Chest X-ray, PA view. Patient: 63 years old, sex M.
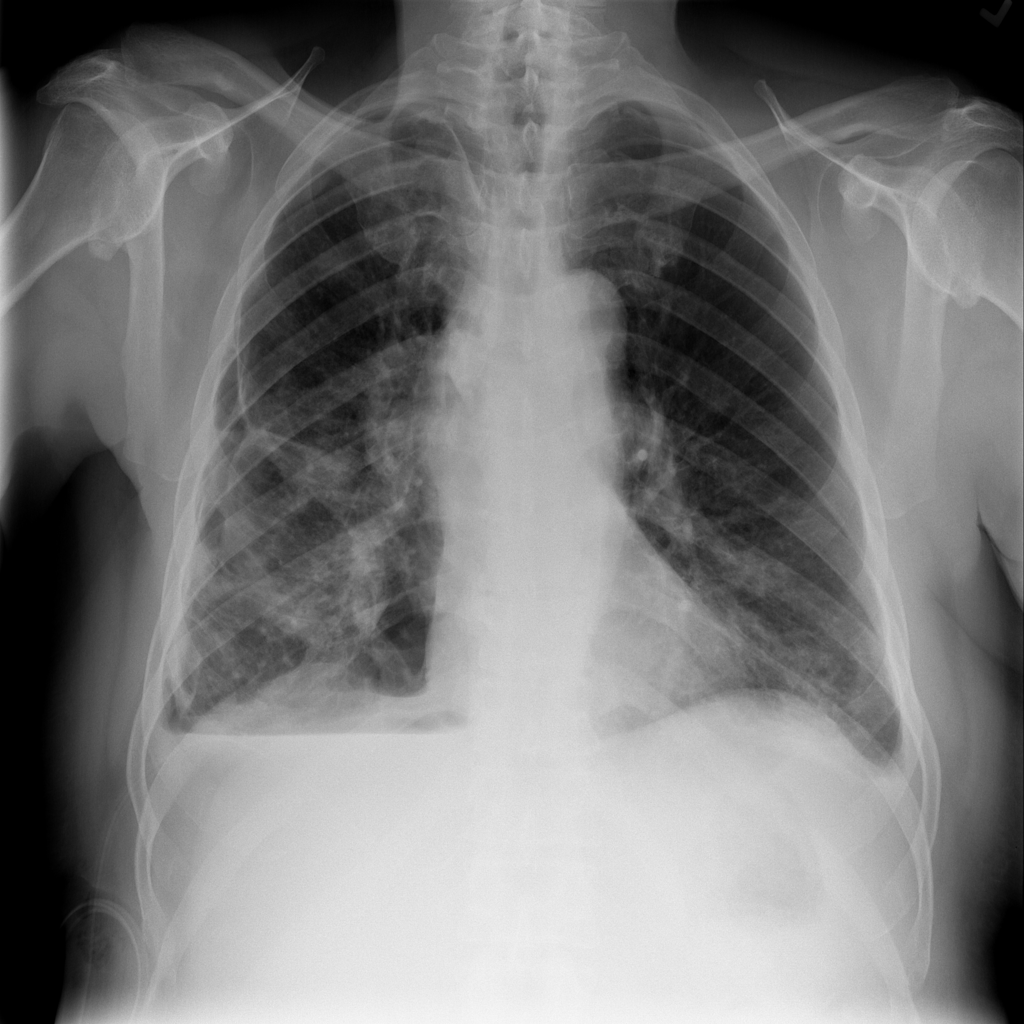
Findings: Effusion